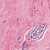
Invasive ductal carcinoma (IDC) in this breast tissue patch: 0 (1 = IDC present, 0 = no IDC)